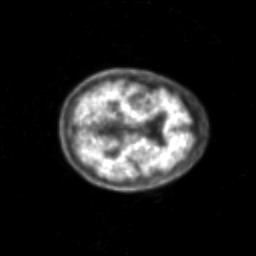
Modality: PET
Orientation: axial
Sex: female
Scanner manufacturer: siemens